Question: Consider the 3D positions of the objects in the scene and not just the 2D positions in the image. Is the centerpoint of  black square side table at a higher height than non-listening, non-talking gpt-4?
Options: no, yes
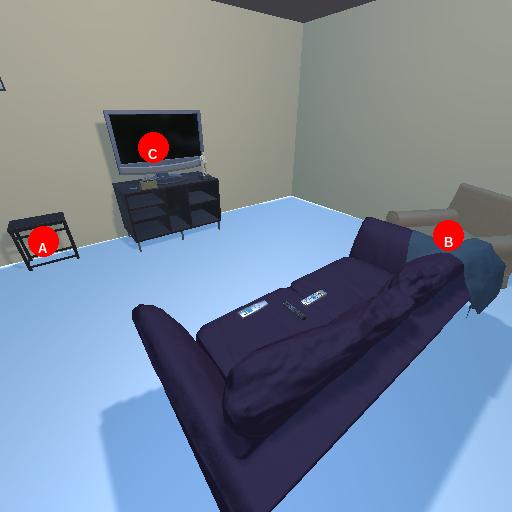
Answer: no